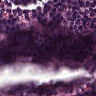
Metastatic tissue present: no